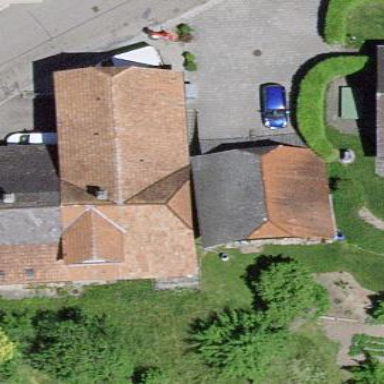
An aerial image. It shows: Rural barn.